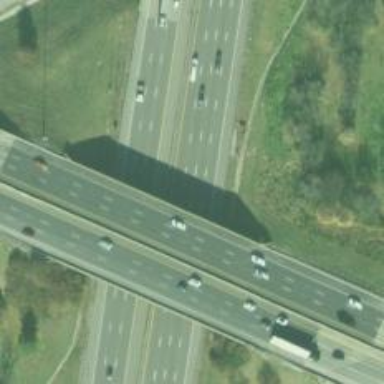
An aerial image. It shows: View of motorway.